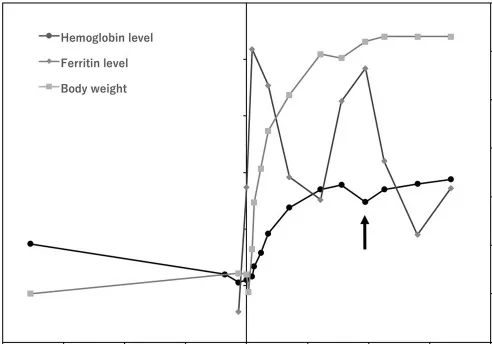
Hemoglobin level, ferritin level, and body weight changes before and after patient admission. At around 180 days, the hemoglobin level unexpectedly decreased when her magnesium laxative overuse began again (arrow).
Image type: pathology (masson_trichrome)